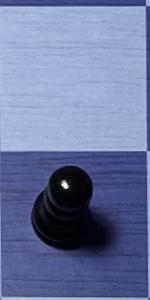
Label: Pawn_Black